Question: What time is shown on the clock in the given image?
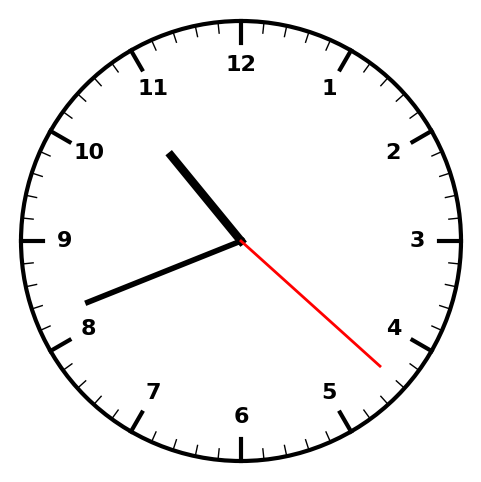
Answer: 10:41:22